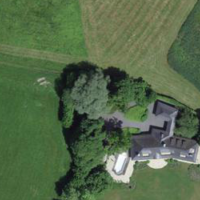
EUNIS habitat code: 55
Species observed at this site:
Grus grus